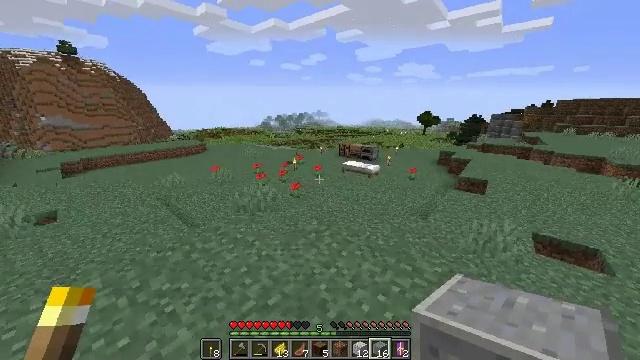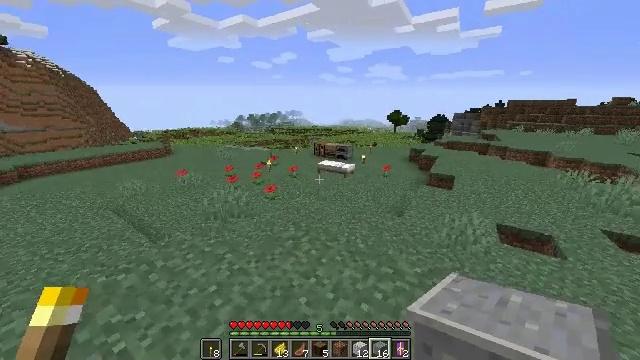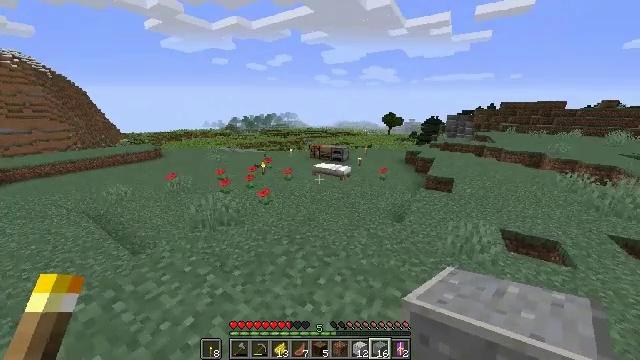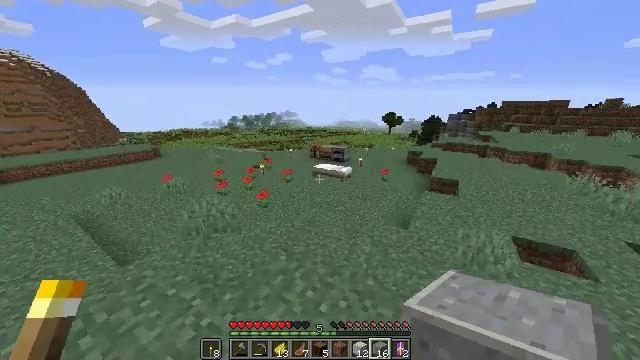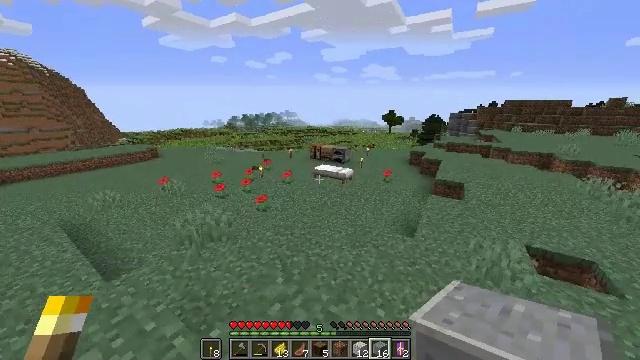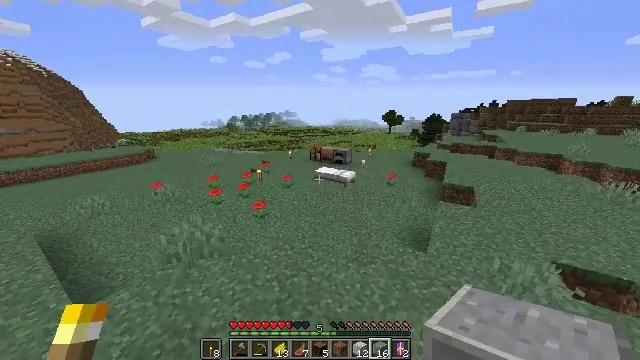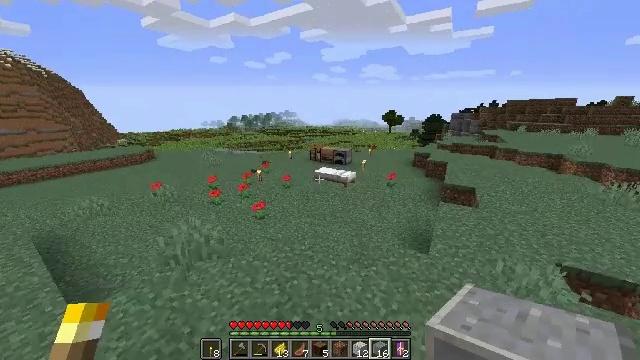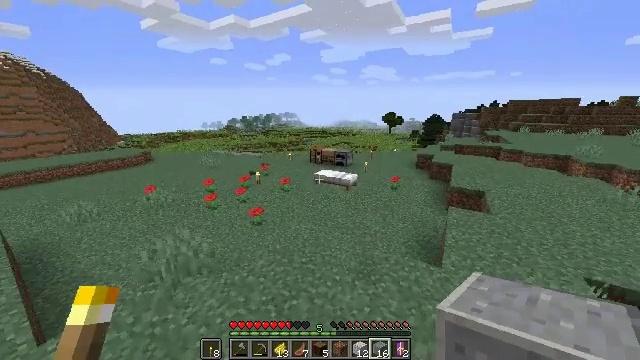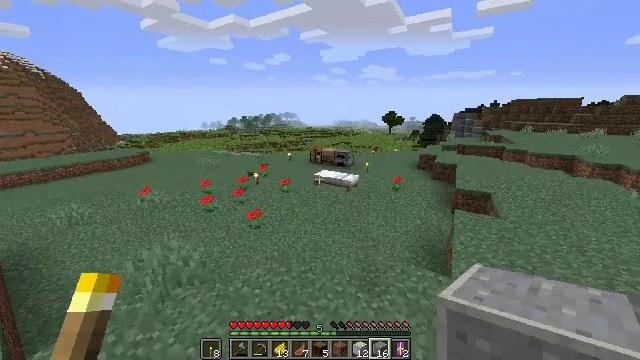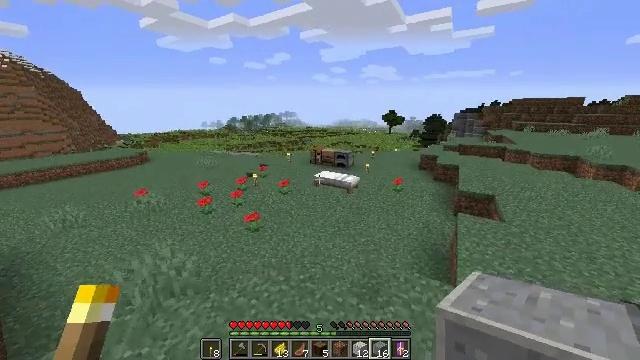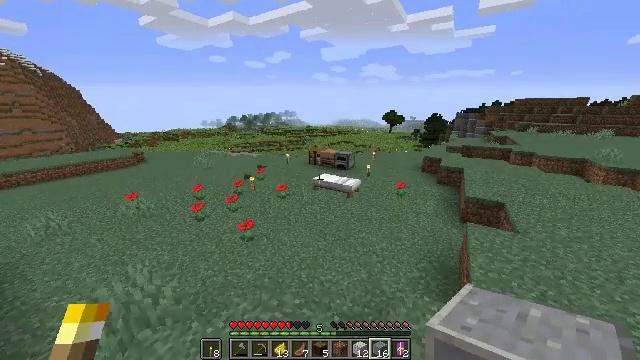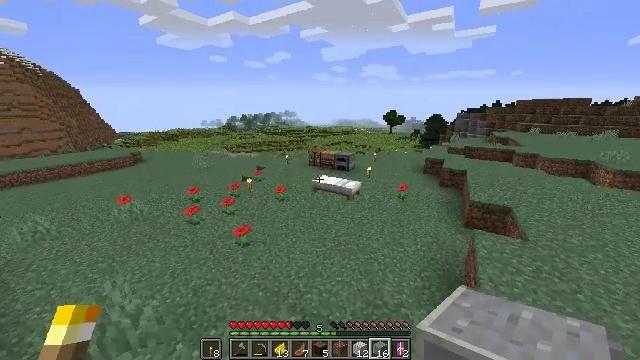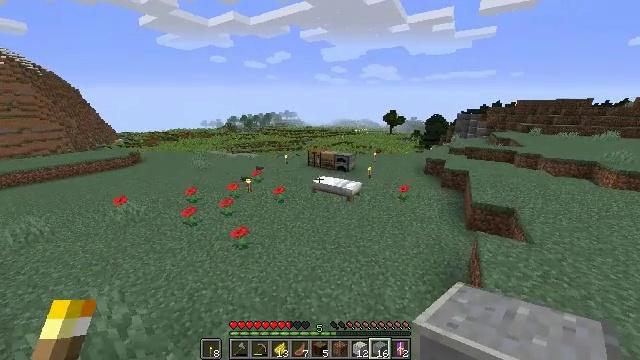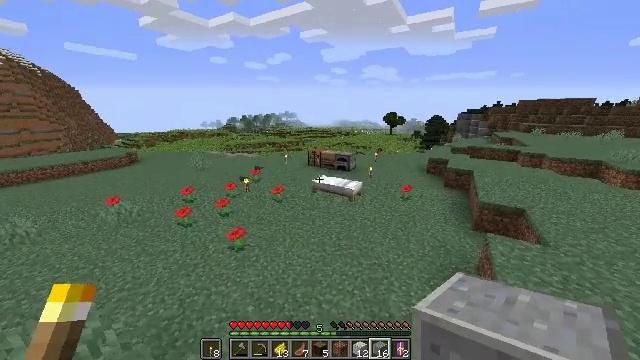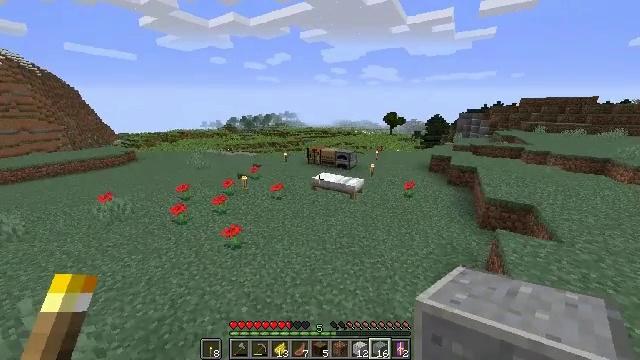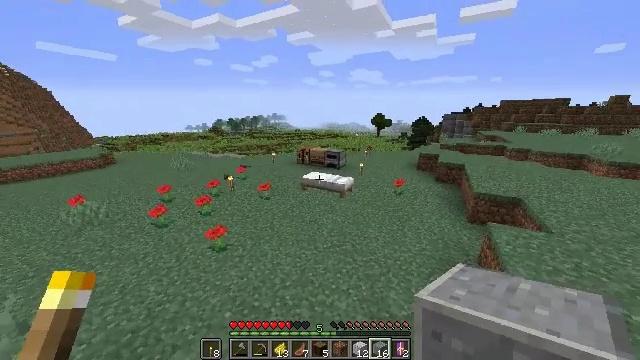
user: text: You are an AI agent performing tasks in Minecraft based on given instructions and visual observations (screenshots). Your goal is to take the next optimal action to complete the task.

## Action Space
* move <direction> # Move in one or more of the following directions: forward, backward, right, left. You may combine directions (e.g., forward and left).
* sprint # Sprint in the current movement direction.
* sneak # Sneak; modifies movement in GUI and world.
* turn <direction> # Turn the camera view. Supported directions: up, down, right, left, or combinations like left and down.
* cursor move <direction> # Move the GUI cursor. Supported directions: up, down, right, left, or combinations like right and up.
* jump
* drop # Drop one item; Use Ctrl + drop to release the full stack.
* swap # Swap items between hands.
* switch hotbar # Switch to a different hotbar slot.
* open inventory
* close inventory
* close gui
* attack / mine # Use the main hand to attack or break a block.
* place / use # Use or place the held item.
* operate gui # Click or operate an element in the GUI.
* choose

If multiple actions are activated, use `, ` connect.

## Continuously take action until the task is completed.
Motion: motion action
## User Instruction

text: Craft polished andesite stairs.
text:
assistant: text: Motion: move forward, turn right
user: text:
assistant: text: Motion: move forward, turn right
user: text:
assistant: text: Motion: move forward
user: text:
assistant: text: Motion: move forward
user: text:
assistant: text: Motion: move forward
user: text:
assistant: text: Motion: move forward
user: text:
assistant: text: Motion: move forward
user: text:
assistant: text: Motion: move forward
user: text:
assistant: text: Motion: move forward
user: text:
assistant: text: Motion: move forward
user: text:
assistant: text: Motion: move forward
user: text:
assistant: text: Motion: move forward
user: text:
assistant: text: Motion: move forward
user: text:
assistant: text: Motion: move forward
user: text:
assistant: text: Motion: move forward, turn right
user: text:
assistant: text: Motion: move forward
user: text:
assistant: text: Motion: move forward
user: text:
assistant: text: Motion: move forward
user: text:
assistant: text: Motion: move forward
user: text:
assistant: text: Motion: move forward
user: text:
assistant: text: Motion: move forward
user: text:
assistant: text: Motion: move forward
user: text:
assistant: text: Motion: move forward
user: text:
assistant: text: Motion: move forward
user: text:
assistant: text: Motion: move forward
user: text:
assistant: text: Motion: move forward
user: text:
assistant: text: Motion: move forward
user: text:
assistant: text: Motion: move forward
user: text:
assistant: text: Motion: move forward
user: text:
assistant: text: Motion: move forward